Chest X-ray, PA view. Patient: 62 years old, sex F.
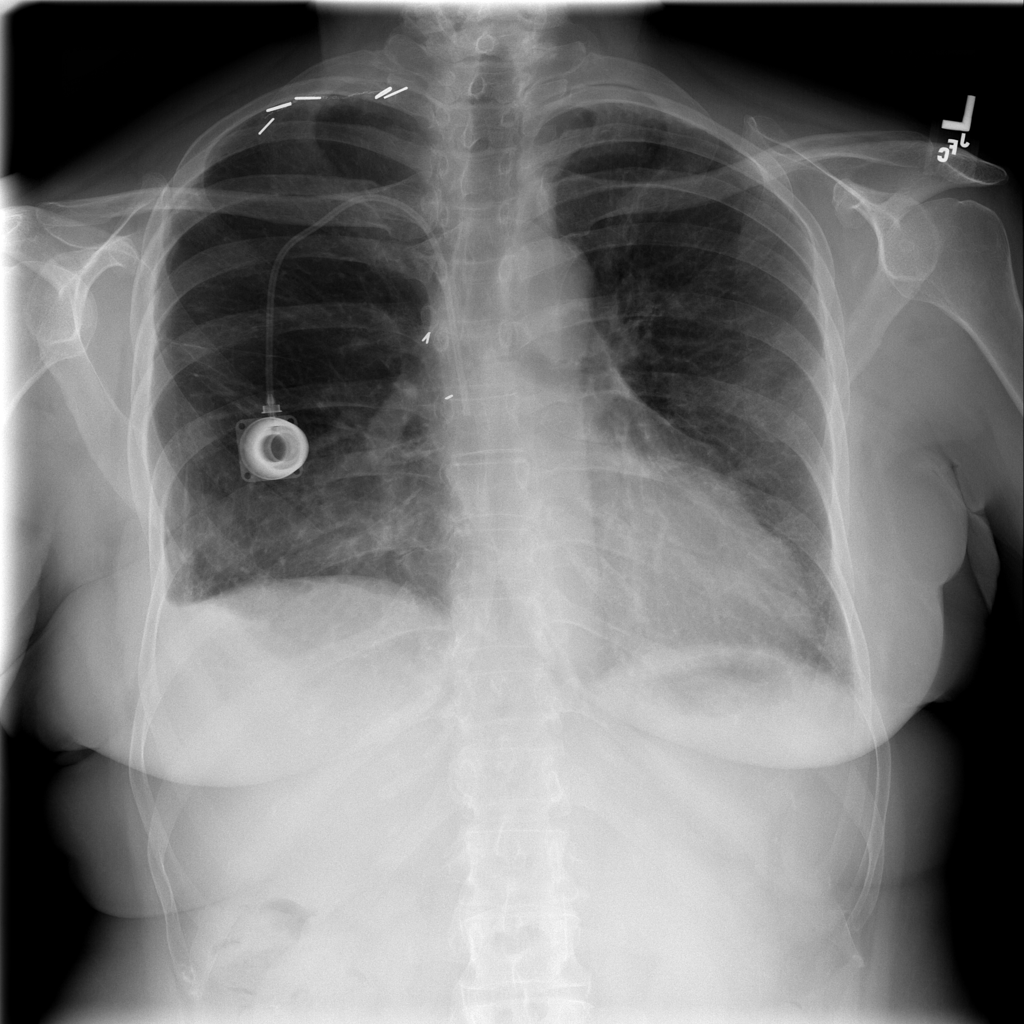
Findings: Pneumothorax